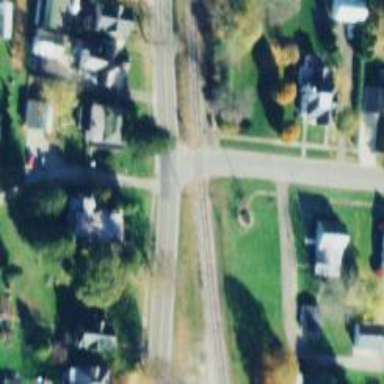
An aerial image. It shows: Level crossing along the railway.